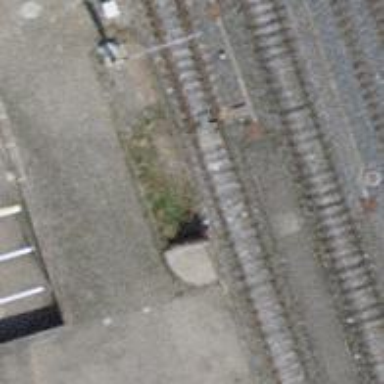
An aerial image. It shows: Railway switch.